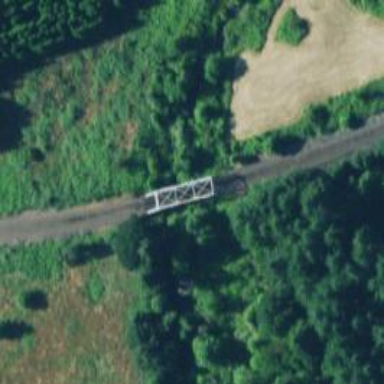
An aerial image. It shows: Trestle bridge for railway.